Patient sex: M
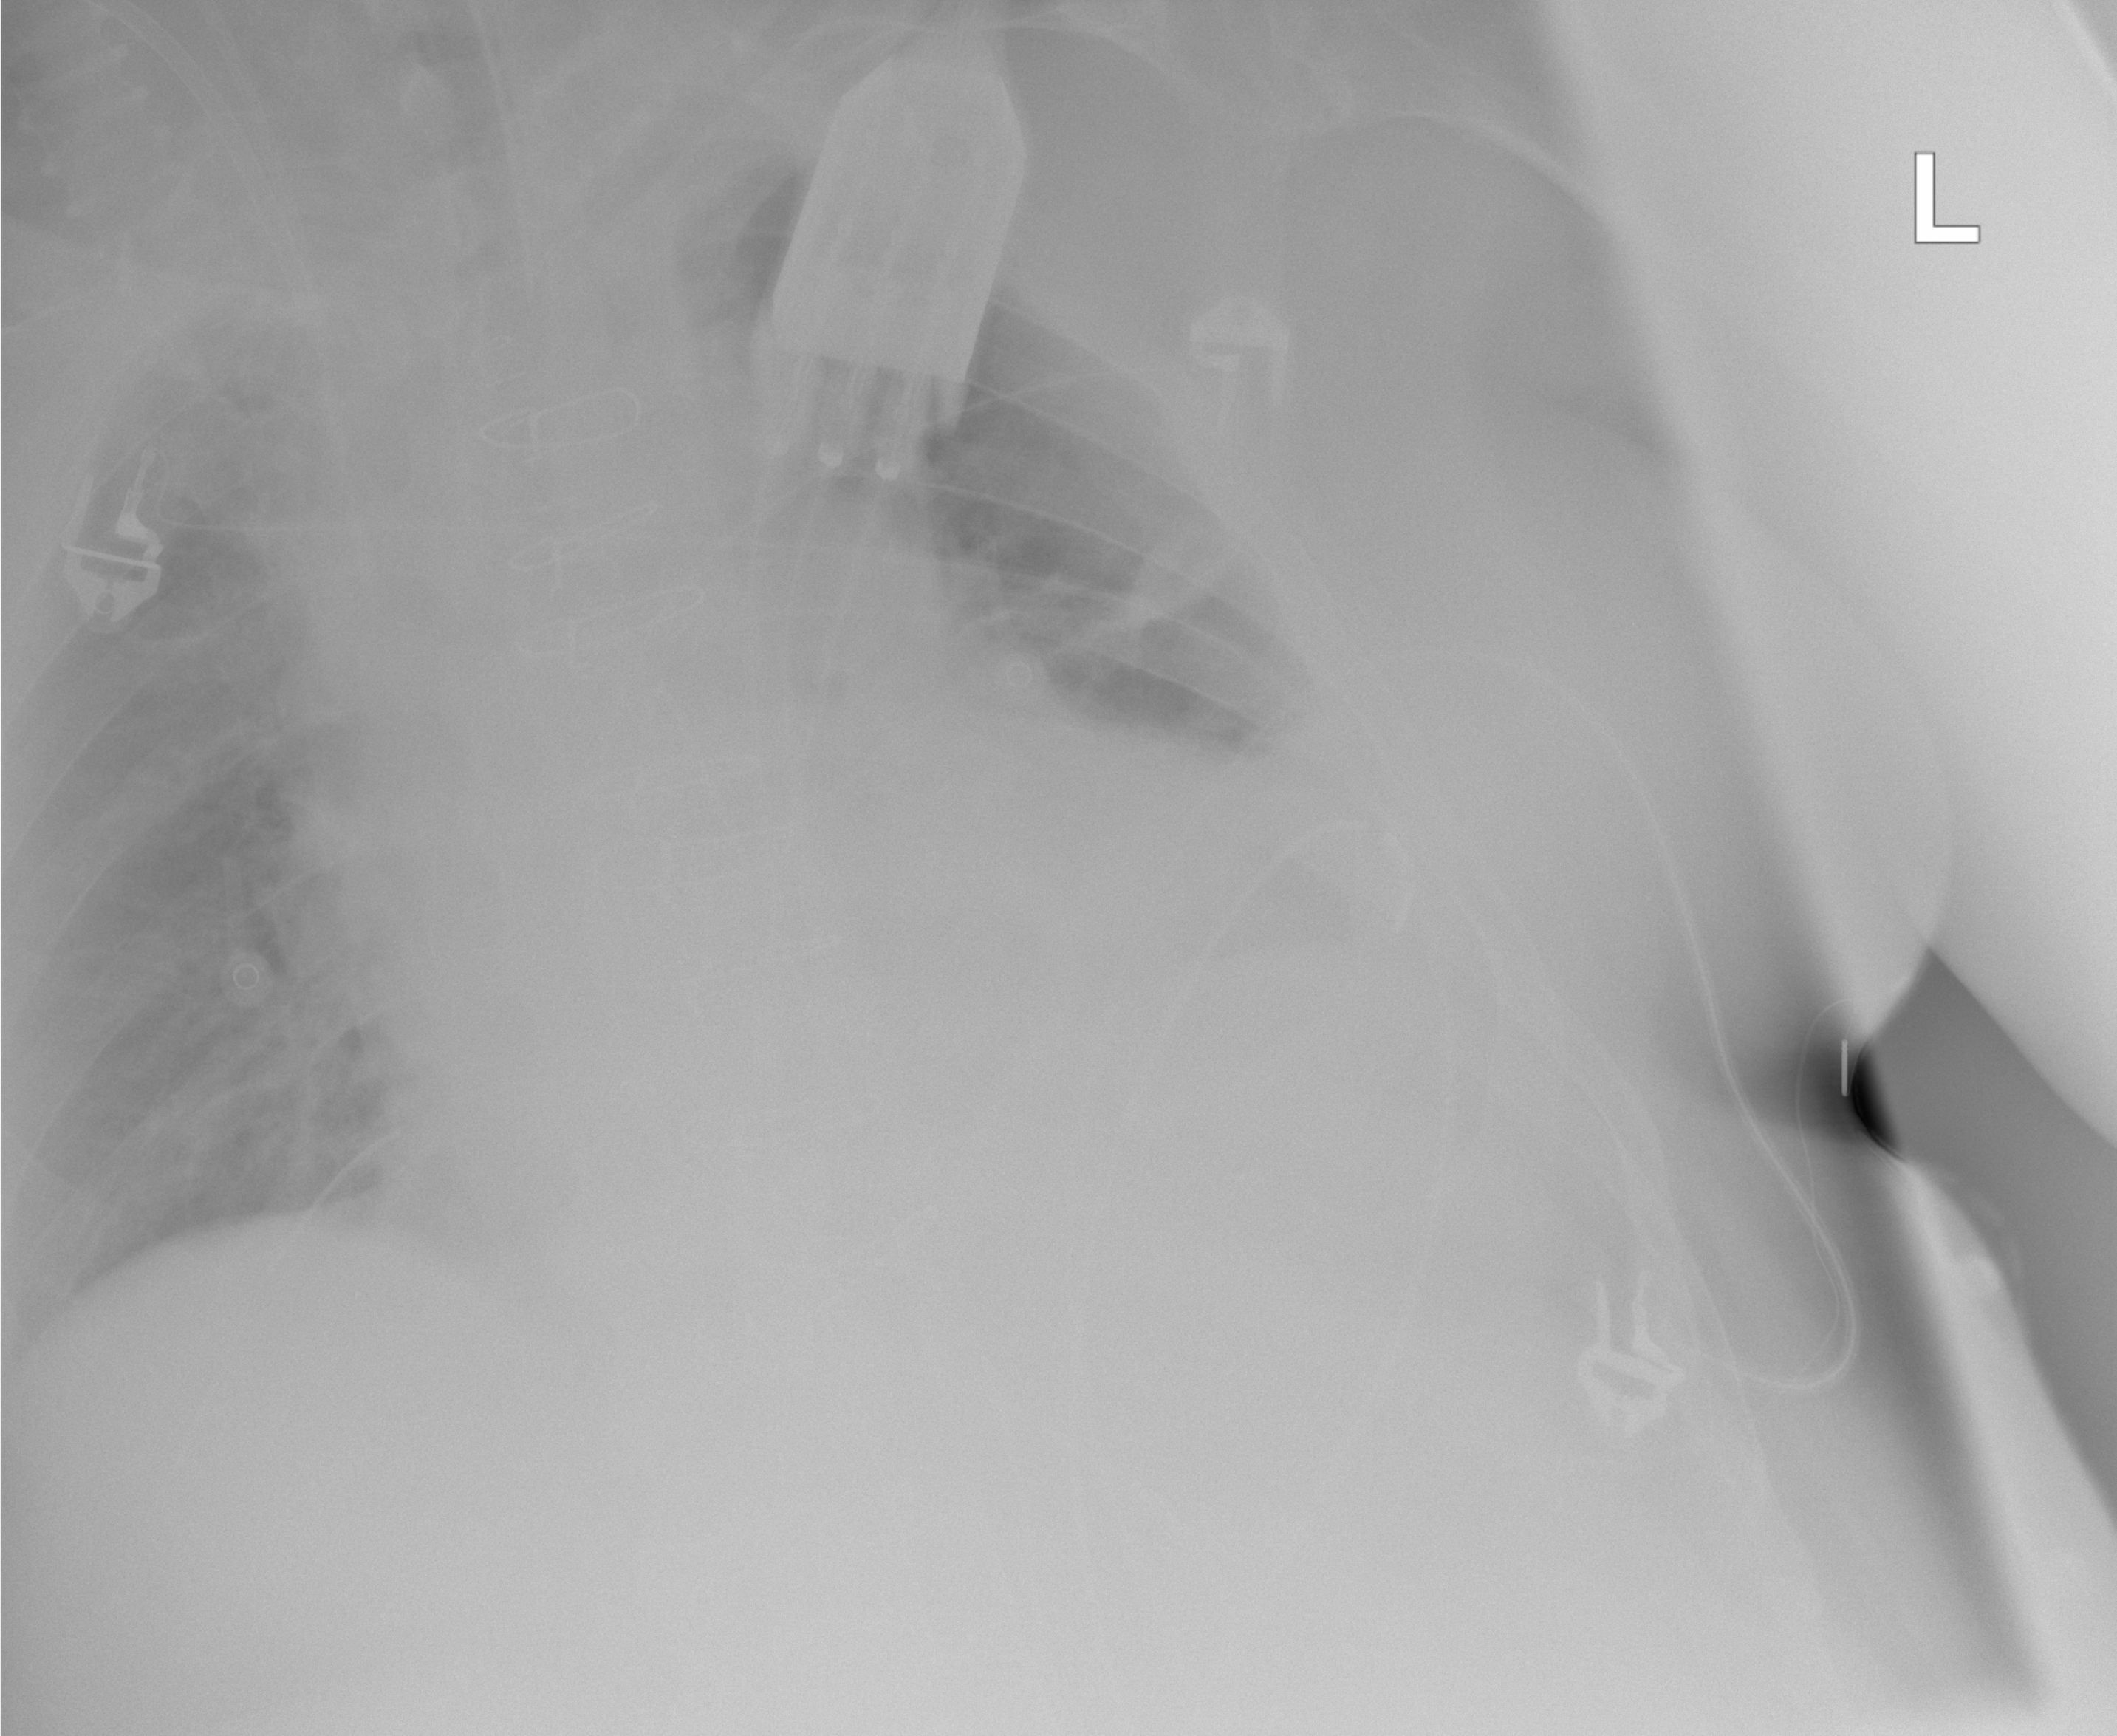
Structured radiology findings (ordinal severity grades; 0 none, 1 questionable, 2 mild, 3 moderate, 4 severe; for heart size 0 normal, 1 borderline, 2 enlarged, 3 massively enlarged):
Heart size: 2
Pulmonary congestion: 0
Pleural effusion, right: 0
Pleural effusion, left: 0
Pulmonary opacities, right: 0
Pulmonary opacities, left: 0
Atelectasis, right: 0
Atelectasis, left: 2